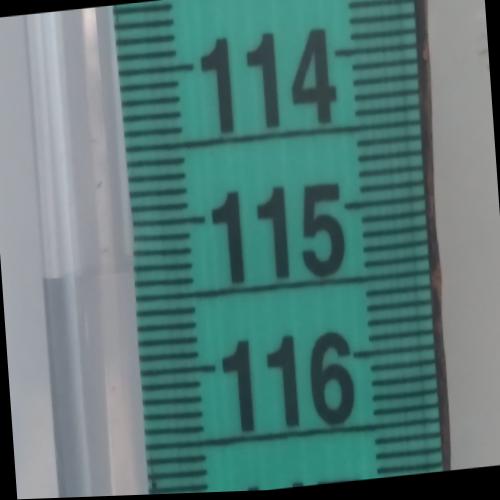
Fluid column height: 115.3 cm